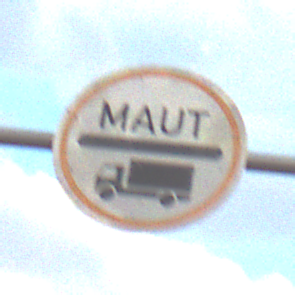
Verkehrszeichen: Mautpflicht
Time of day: SunriseSunset
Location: Outdoor (Nature)
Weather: PartlyCloudy
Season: NotSpecified
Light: Natural